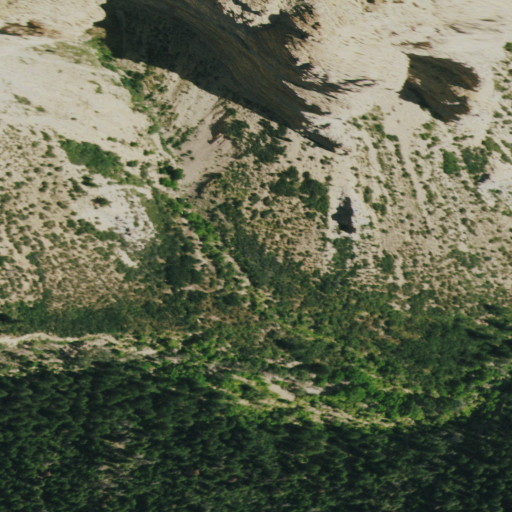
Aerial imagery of valley in Colorado named Sheep Gulch containing shrub, evergreen forest, woody wetlands, grassland, and barren land